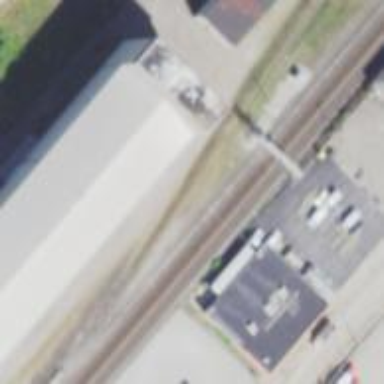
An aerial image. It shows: Rail spur service.